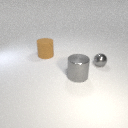
large gray metal cylinder to the left of small gray metal sphere